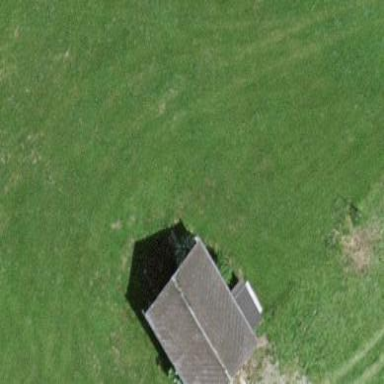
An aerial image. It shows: Farm auxiliary building with gabled roof.